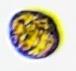
Label: Margalefidinium